Question: I have a list of subjects:
'''
myDat = list(Subject = c(10234, 10234, 10234, 10234, 10242, 10242, 10242, 10242, 10253, 10253, 10253, 10268, 10268, 10268, 10268))
'''
and I would like to add a count ('DayNo') which restarts with every change in subject to the dataframe to look like:

Thanks in advance
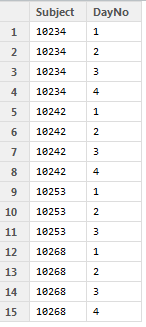
Answer: An 'ave' variant:
'''
df <- as.data.frame(myDat)
df$Day <- ave(df$Subject, df$Subject, FUN=seq_along)
'''
Produces:
'''
Subject Day
1 10234 1
2 10234 2
3 10234 3
4 10234 4
5 10242 1
6 10242 2
7 10242 3
8 10242 4
9 10253 1
10 10253 2
11 10253 3
12 10268 1
13 10268 2
14 10268 3
15 10268 4
'''